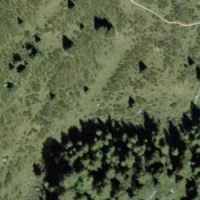
EUNIS habitat code: 23
Species observed at this site:
Callophrys rubi